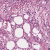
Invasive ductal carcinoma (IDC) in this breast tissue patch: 1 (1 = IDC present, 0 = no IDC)